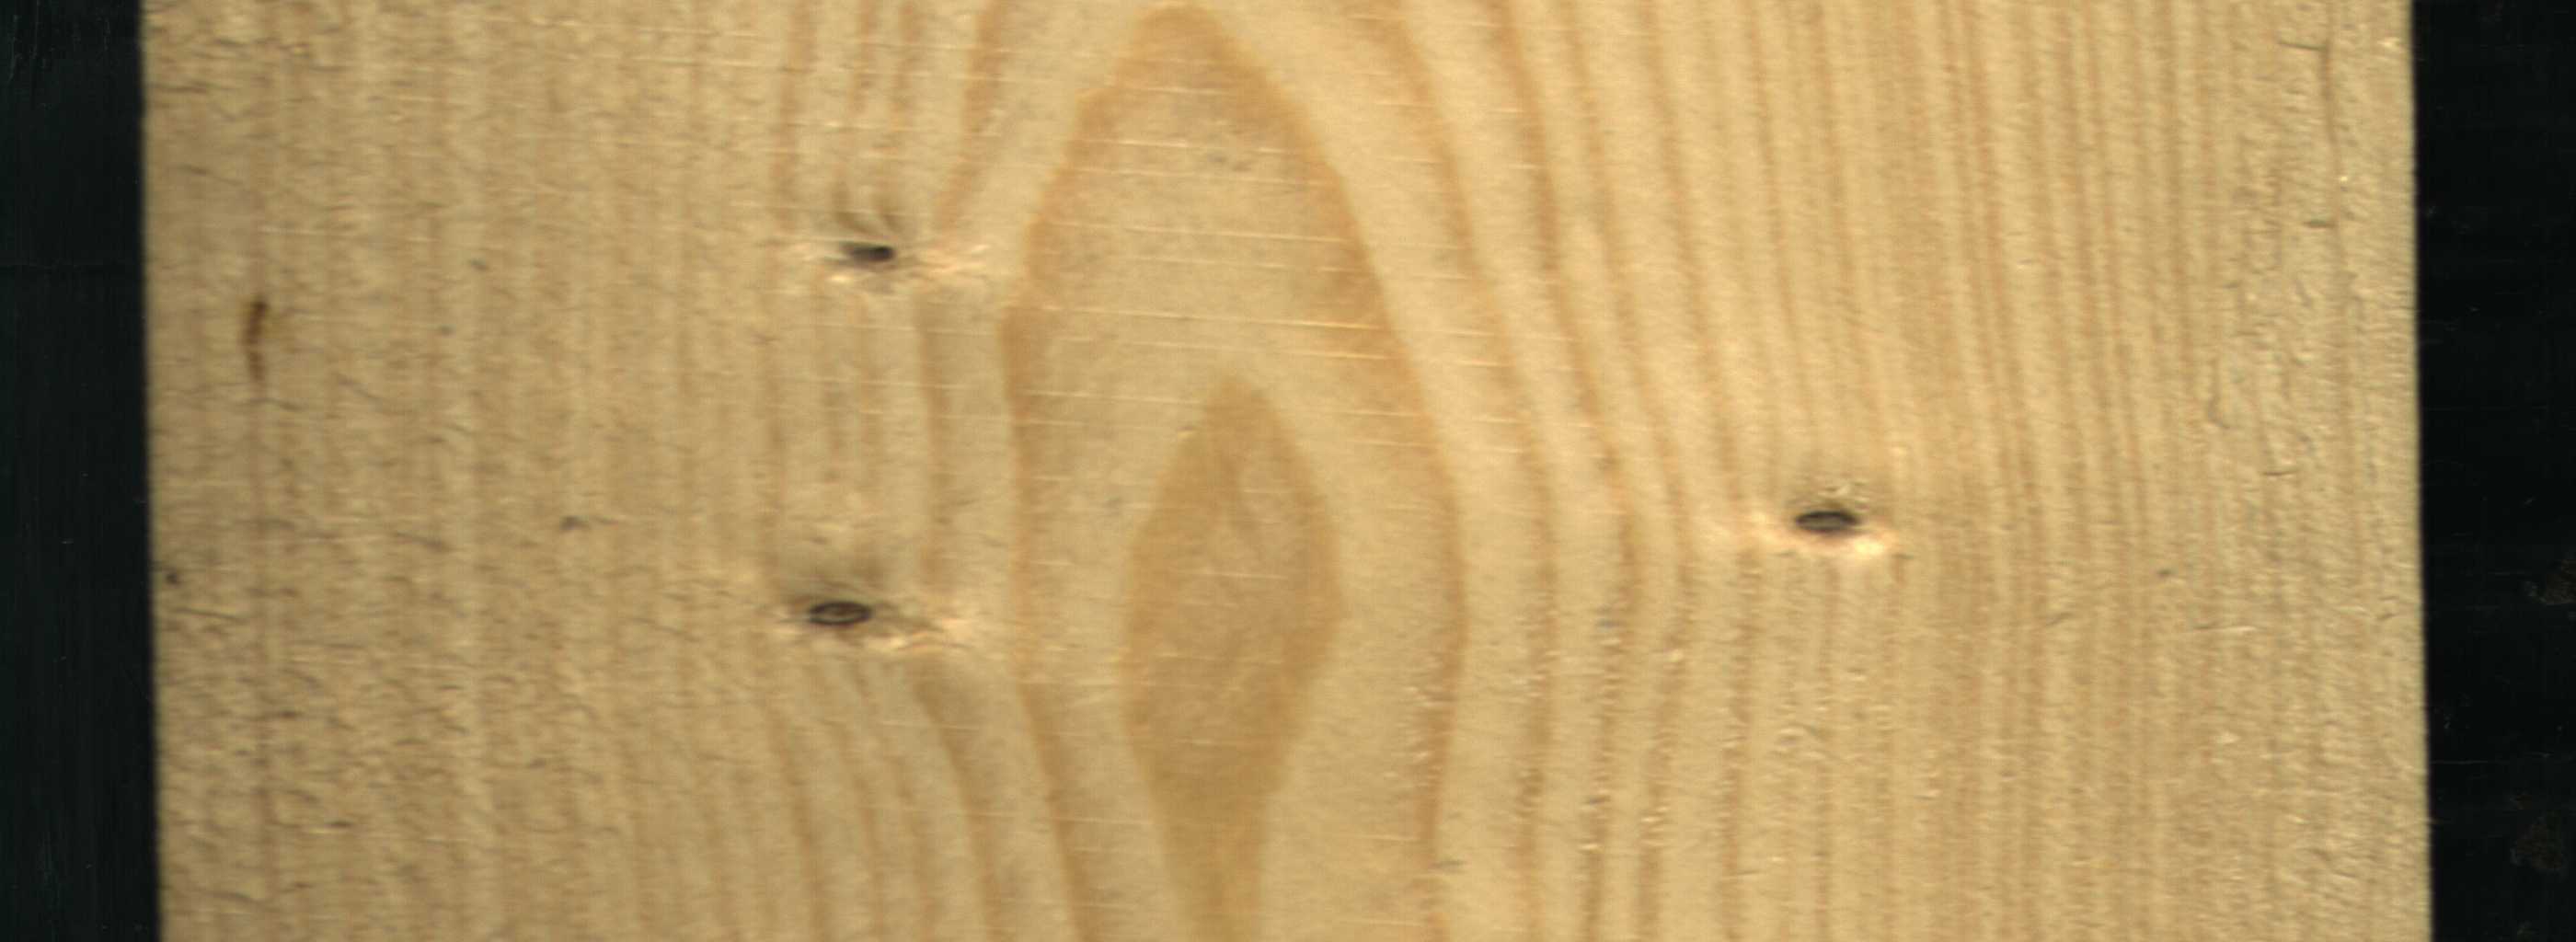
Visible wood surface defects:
resin
Live_Knot
Live_Knot
Live_Knot